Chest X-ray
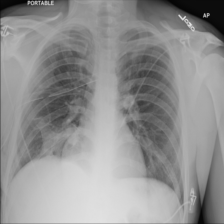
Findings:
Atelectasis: negative
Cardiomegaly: negative
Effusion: negative
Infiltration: negative
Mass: negative
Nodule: negative
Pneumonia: negative
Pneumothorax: negative
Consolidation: negative
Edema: negative
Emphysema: negative
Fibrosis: negative
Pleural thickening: negative
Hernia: negative